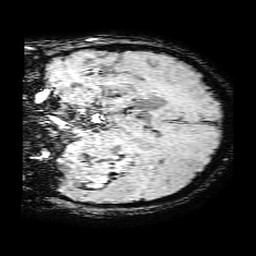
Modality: SWI
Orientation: coronal
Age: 67
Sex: male
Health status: ill
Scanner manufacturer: philips
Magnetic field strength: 3 T
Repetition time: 0.031 s